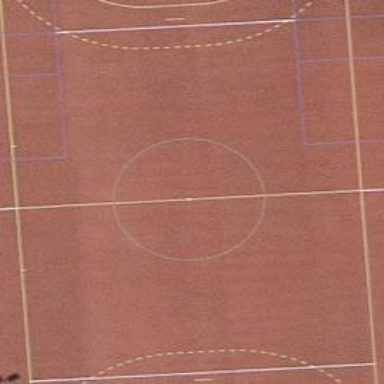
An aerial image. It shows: Handball pitch with tartan surface.